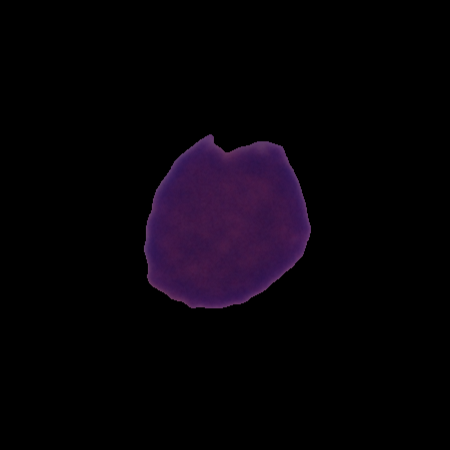
Label: cancer